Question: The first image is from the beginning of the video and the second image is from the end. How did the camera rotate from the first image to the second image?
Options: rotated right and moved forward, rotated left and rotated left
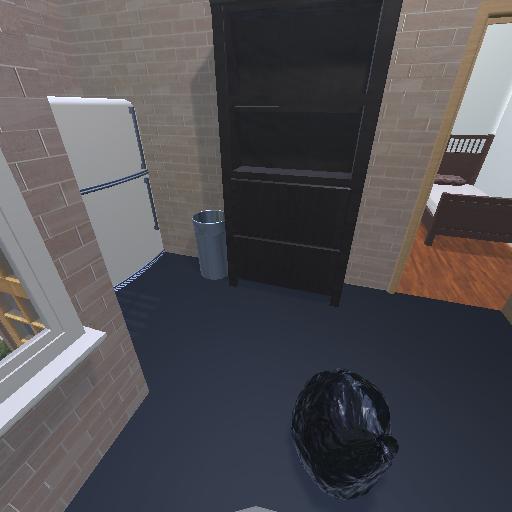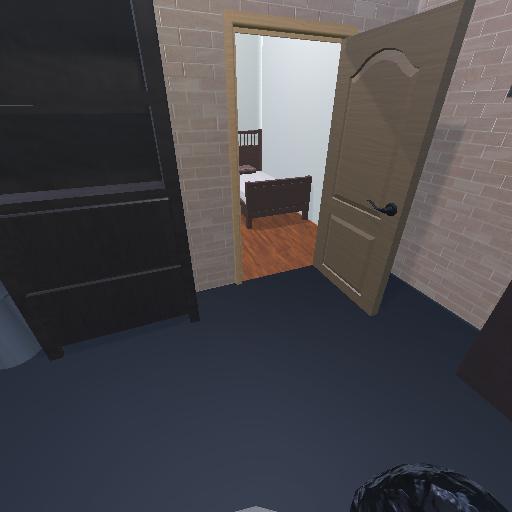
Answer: rotated right and moved forward